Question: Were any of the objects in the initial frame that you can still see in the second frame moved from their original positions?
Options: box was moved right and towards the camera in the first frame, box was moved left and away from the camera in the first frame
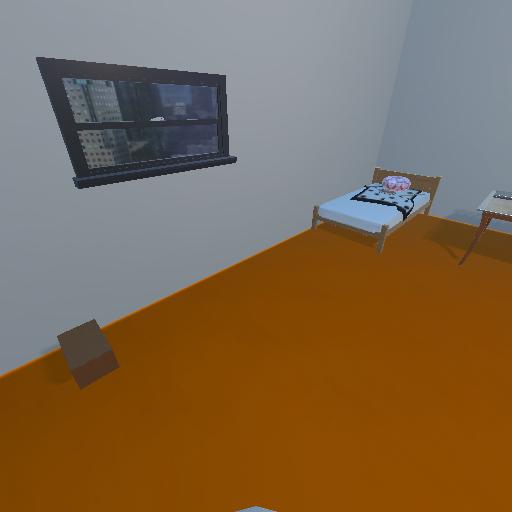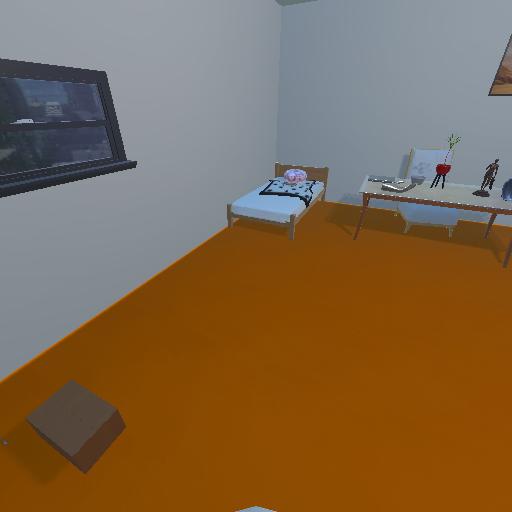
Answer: box was moved right and towards the camera in the first frame